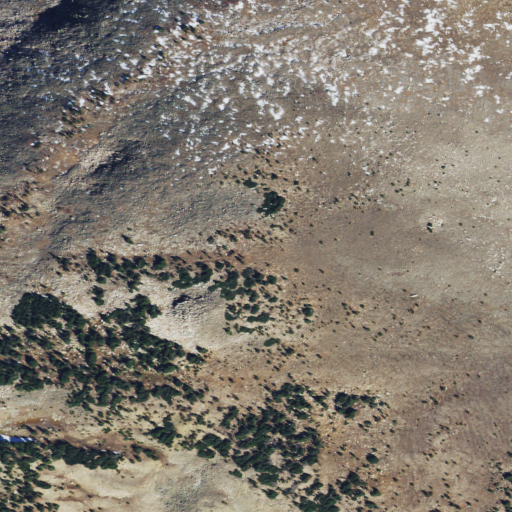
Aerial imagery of mountain in Montana named Wildcat Mountain containing shrub and grassland